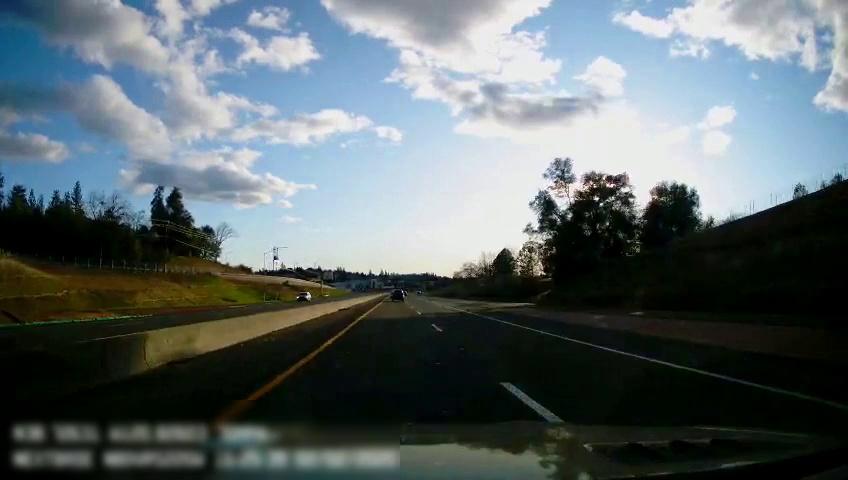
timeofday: Day
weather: Sunny
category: Drivable Space
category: Drivable Space
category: Vehicles | SUV
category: Vehicles | SUV
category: Lanes | Current Lane
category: Lanes | Alternate Lane
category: Lanes | Current Lane